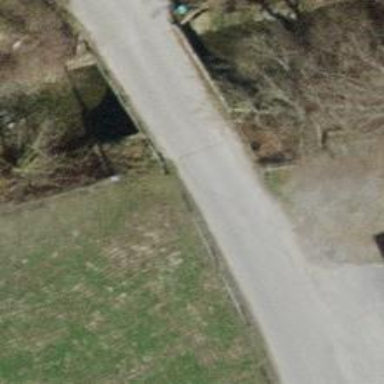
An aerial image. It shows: Residential road with bridge.